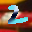
Label: 2